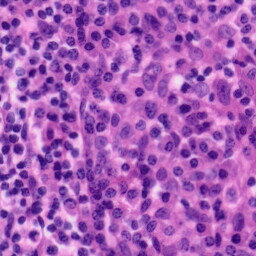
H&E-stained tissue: Tonsil